Interaction volume radius: 5 \u00c5
Interaction volume height: 15 \u00c5
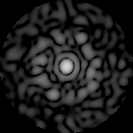
Disorder parameter: 0.8307